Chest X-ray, PA view. Patient: 58 years old, sex F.
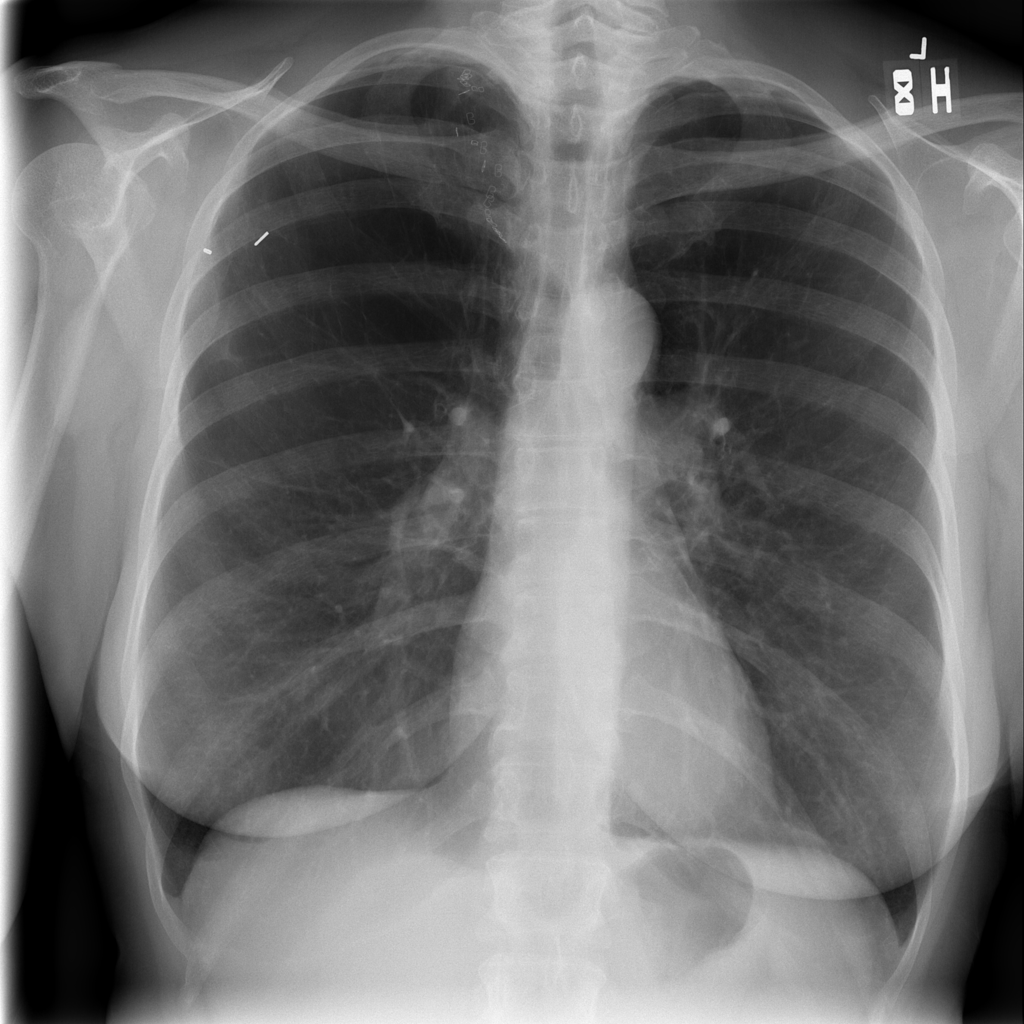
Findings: No Finding